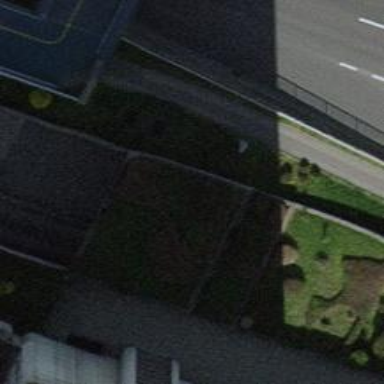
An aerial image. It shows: Driveway tunnel that serves as roadway.